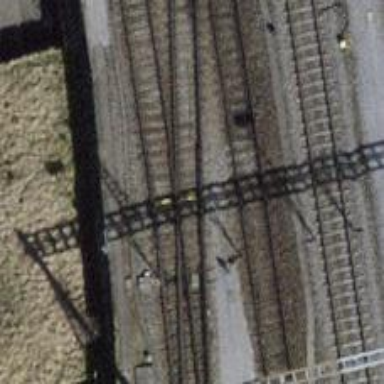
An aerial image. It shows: Single track railway spur with electrification through contact line.